Question: I created an SSIS package entitled
I followed the instructions from this link to run this SSIS package using a scheduled Job.
<URL>
After following the process of , I got this error after clicking OK from the image below.

Create failed for Job 'SSIS Package Exec'. (Microsoft.SqlServer.Smo)
---
ADDITIONAL INFORMATION:
An exception occurred while executing a Transact-SQL statement or batch. (Microsoft.SqlServer.ConnectionInfo)
---
Cannot insert the value NULL into column 'owner_sid', table 'msdb.dbo.sysjobs'; column does not allow nulls. INSERT fails.
The statement has been terminated. (Microsoft SQL Server, Error: 515)
---
Could someone help me resolve this?
Thank you!
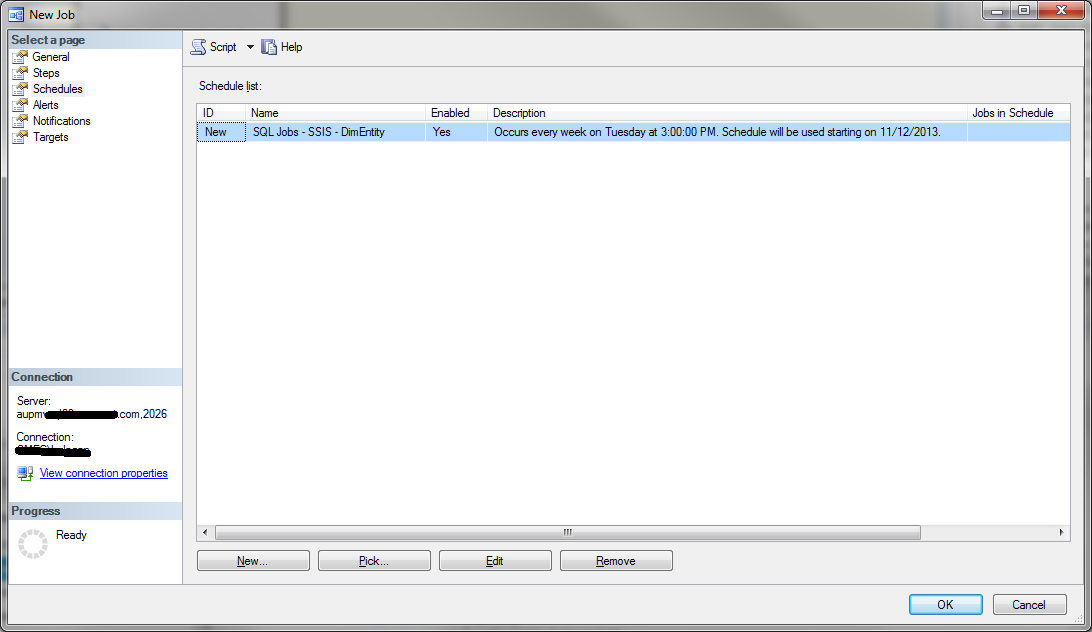
Answer: Select General on the left tab and enter a value for owner.